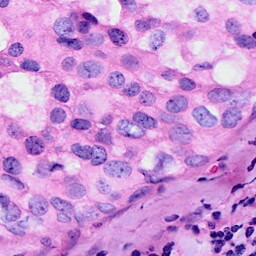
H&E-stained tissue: Breast